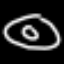
Label: donut